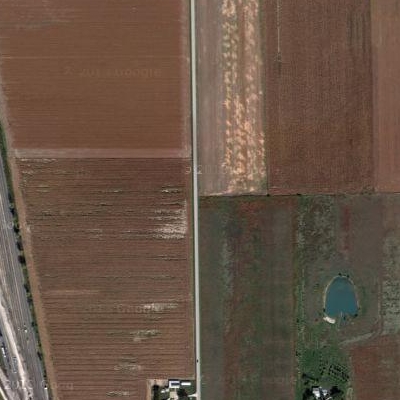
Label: bField